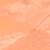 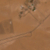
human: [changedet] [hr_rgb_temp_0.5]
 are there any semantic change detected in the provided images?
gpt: This area was urbanized.